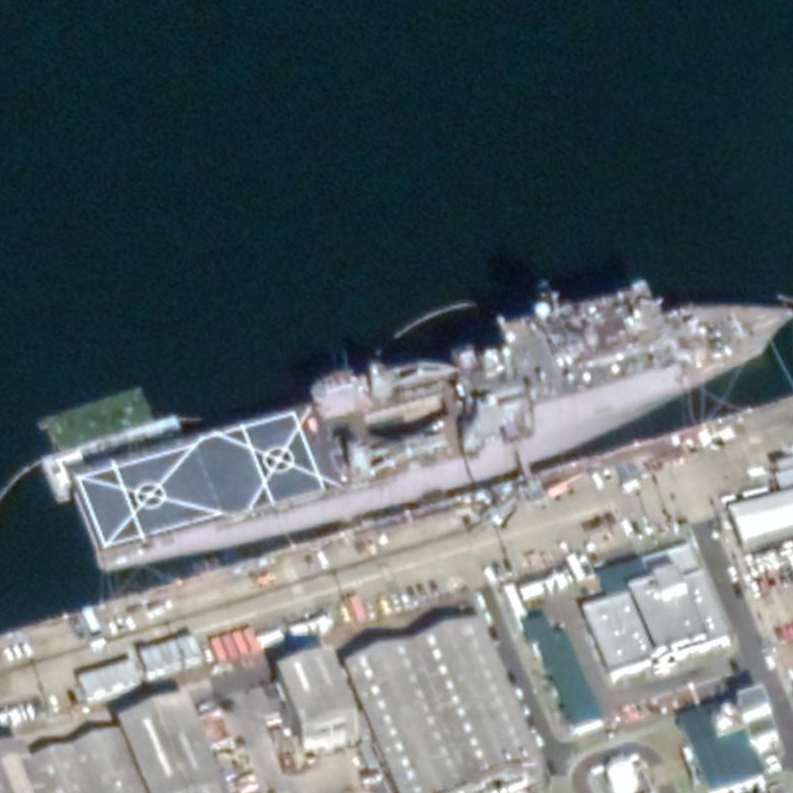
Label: combat